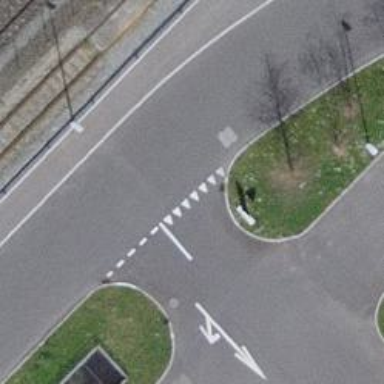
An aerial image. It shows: Road with "give way" sign.